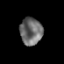
Tissue: prostate
Cell type: T cells
Senescence score: 0.354
Nuclear area (px): 592
Mean DAPI intensity: 108.659